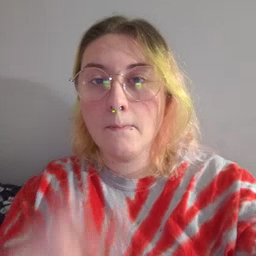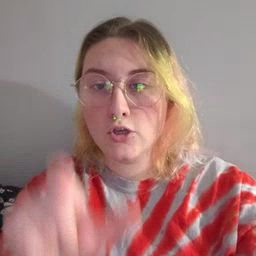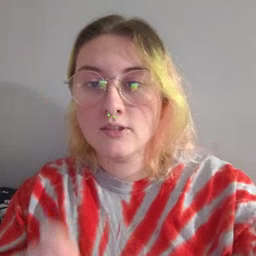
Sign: person